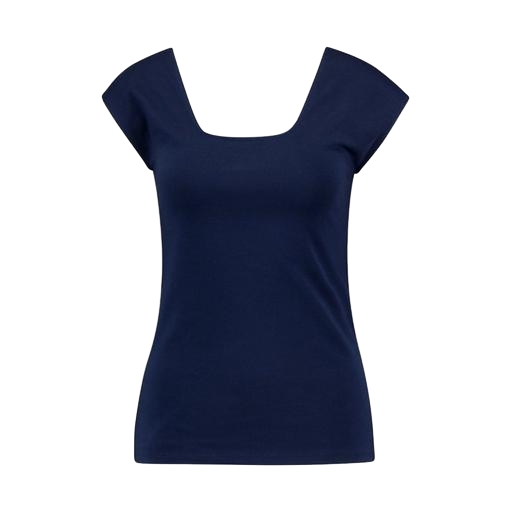
blue u-neck tee, blue petite boat-neck t-shirt only macy, square neckline, white background